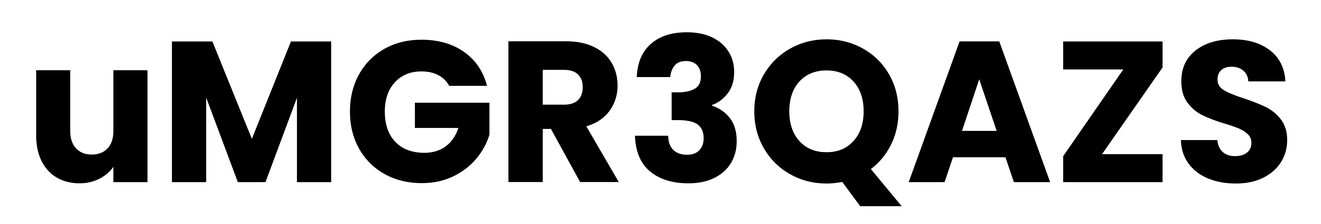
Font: Poppins-Bold